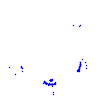
Particle: kaon